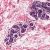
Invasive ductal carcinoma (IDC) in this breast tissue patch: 0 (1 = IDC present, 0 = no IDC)